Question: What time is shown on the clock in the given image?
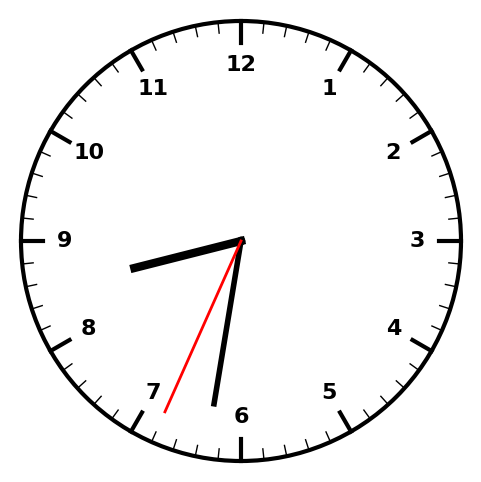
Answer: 08:31:34